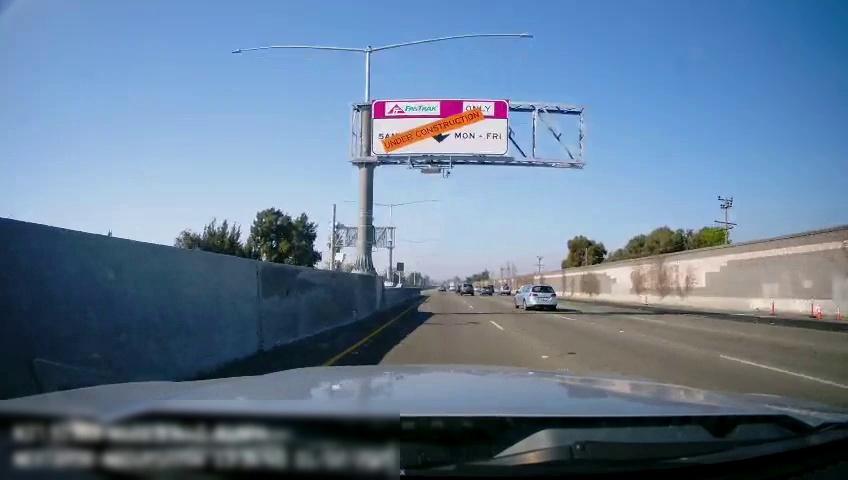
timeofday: Day
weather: Sunny
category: Drivable Space
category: Vehicles | SUV
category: Vehicles | SUV
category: Vehicles | Car
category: Vehicles | Car
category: Lanes | Current Lane
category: Lanes | Current Lane
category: Lanes | Alternate Lane
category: Lanes | Alternate Lane